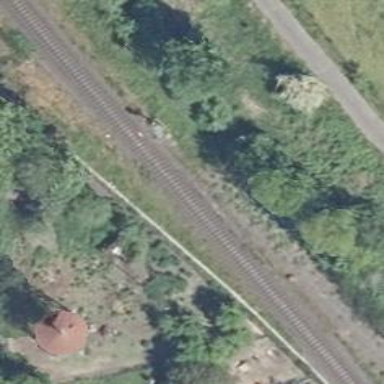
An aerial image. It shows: Railway signal.